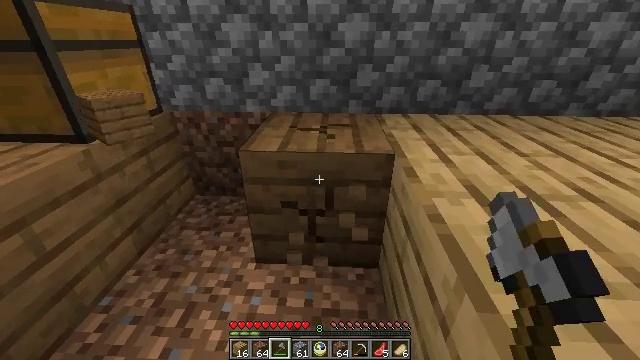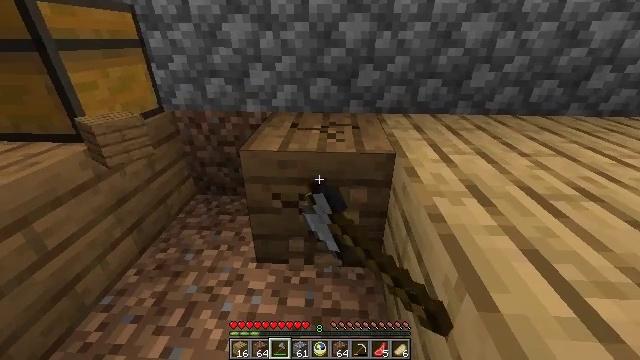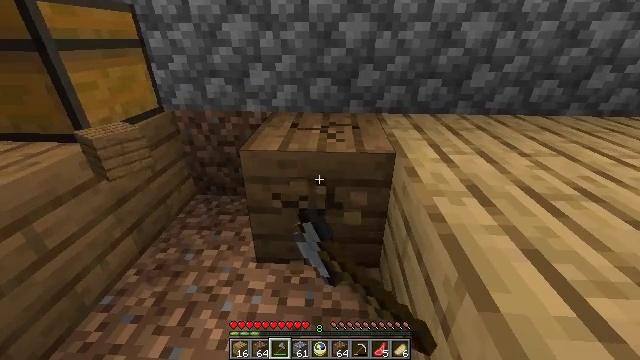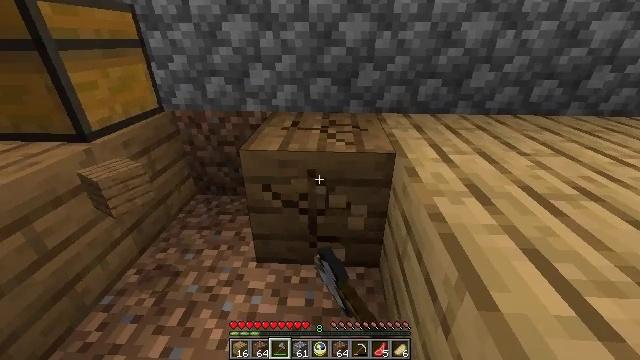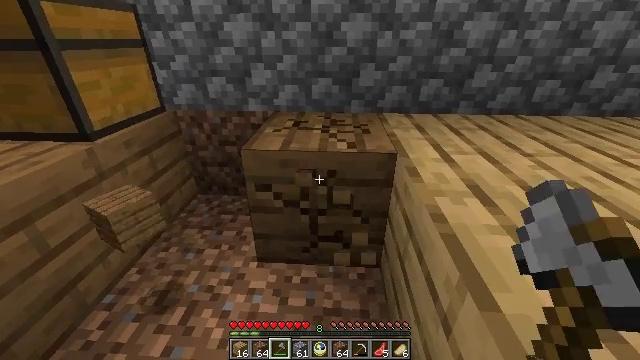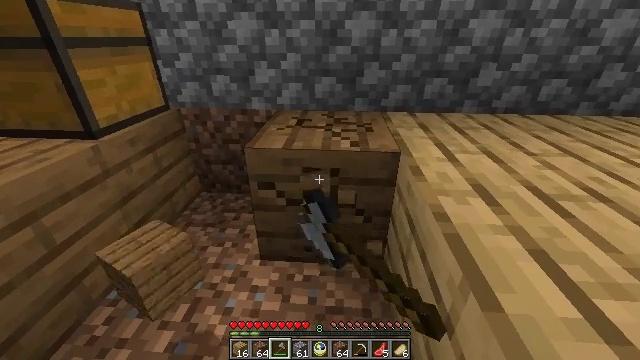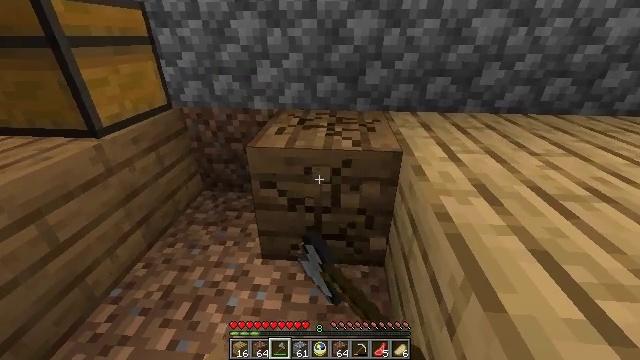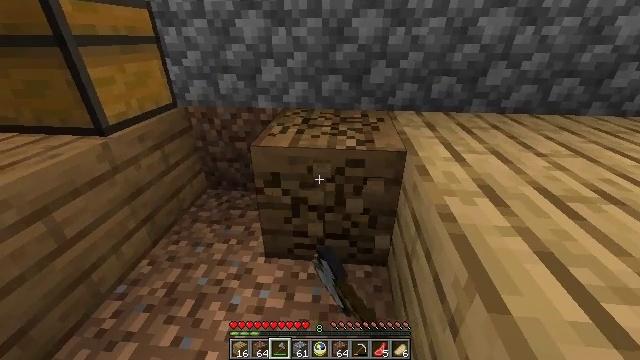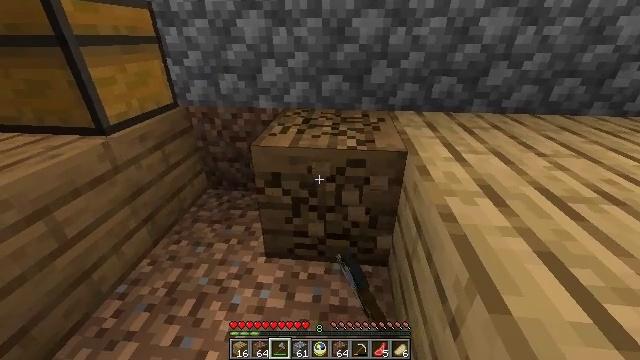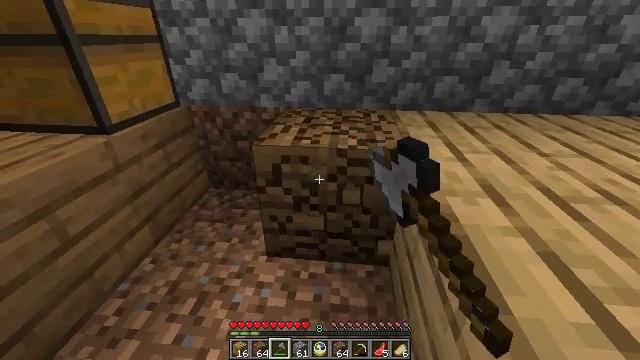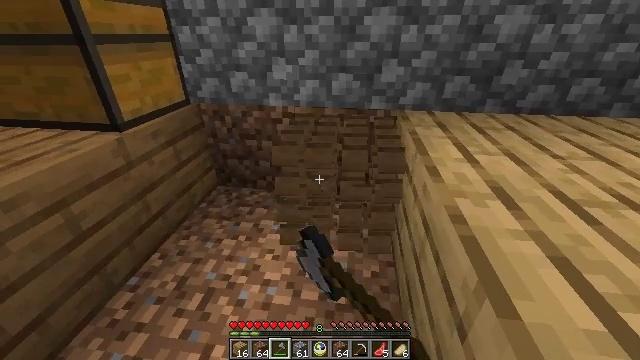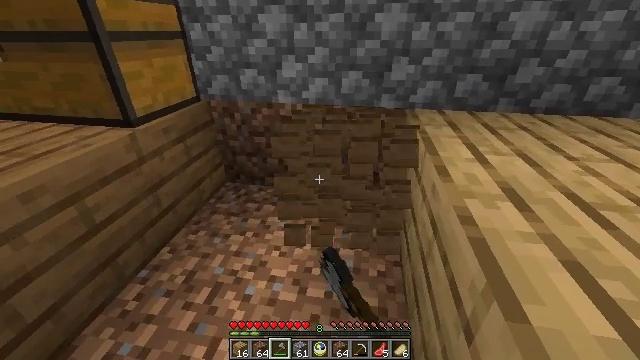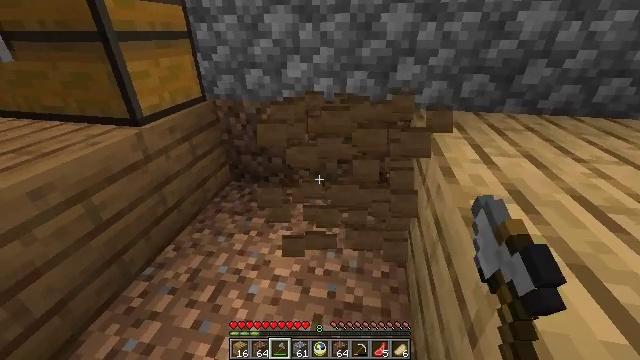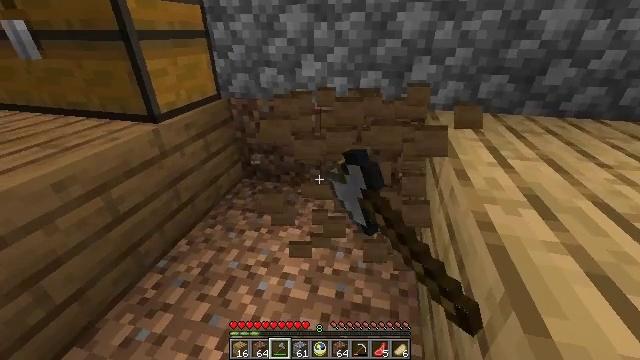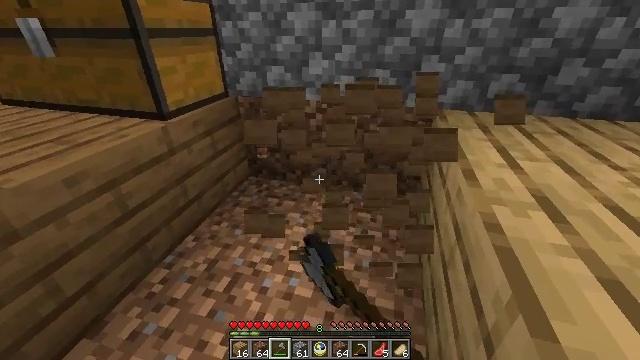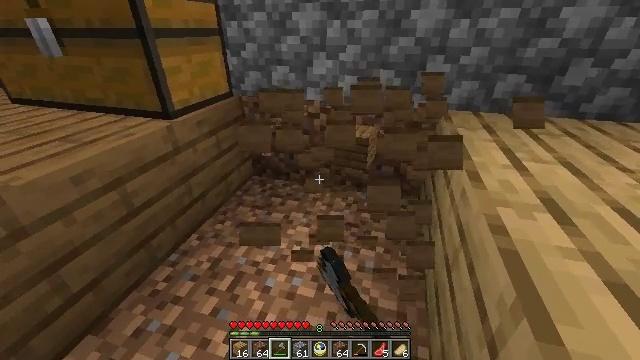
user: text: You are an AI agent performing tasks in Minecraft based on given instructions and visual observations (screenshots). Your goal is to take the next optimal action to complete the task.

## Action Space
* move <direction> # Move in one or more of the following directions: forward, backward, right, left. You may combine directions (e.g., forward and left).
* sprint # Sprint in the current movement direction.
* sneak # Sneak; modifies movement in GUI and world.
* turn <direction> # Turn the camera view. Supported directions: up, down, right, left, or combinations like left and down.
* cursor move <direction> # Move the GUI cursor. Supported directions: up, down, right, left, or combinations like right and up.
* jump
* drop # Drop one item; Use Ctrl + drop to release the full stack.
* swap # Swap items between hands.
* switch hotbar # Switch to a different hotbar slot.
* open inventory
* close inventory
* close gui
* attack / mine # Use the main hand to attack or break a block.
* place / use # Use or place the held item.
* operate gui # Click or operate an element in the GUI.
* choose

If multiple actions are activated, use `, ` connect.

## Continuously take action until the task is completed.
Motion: motion action
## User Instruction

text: Mine spruce planks to gather materials.
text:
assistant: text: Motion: attack / mine
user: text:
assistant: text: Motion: attack / mine
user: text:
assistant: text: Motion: attack / mine
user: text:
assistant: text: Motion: attack / mine
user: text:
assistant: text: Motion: attack / mine
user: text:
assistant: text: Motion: attack / mine
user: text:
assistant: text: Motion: attack / mine
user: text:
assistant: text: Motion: attack / mine
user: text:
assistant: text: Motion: attack / mine
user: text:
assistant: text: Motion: turn left, attack / mine
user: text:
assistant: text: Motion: turn left, attack / mine
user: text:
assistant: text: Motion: turn left, attack / mine
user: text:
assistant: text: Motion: turn left, attack / mine
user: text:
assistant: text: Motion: turn left, attack / mine
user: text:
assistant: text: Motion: attack / mine
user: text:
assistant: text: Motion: turn left, attack / mine
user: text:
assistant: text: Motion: turn left, attack / mine
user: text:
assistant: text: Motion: turn left, attack / mine
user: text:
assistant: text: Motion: turn left
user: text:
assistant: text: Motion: attack / mine
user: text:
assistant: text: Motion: attack / mine
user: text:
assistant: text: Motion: attack / mine
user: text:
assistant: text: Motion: attack / mine
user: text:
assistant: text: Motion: attack / mine
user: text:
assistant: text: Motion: attack / mine
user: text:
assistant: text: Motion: attack / mine
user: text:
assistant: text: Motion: attack / mine
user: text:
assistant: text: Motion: attack / mine
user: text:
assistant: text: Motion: attack / mine
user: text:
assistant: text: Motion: attack / mine